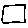
Label: square